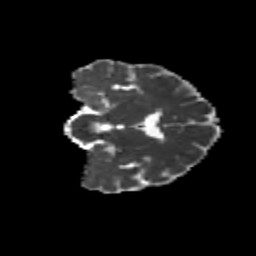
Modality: MD
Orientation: coronal
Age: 49
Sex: female
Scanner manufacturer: siemens
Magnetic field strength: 3 T
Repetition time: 8.6 s
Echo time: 0.095 s